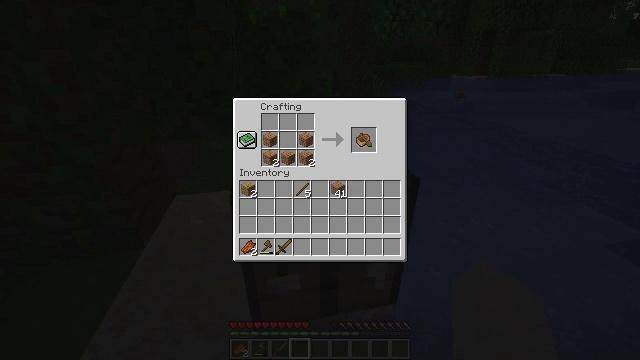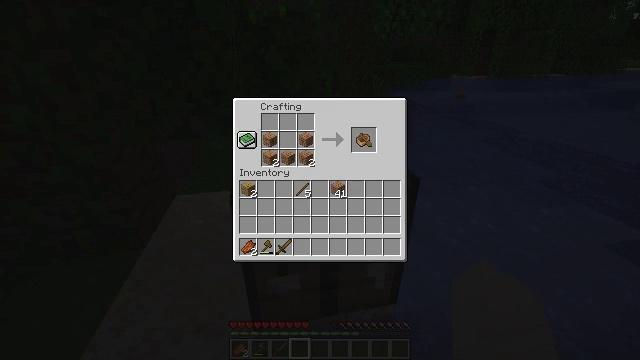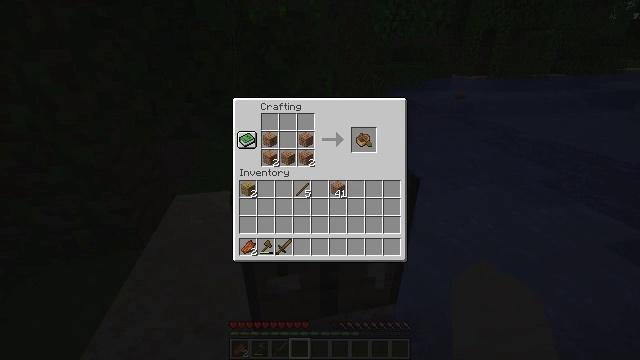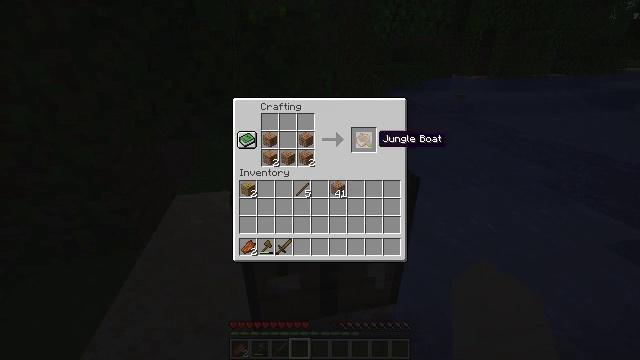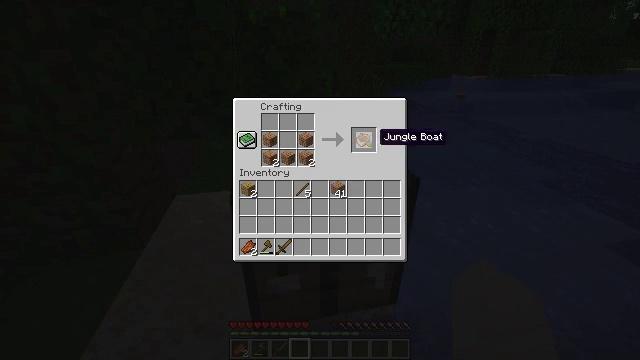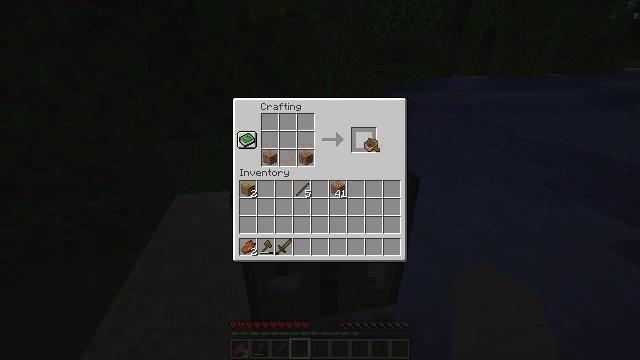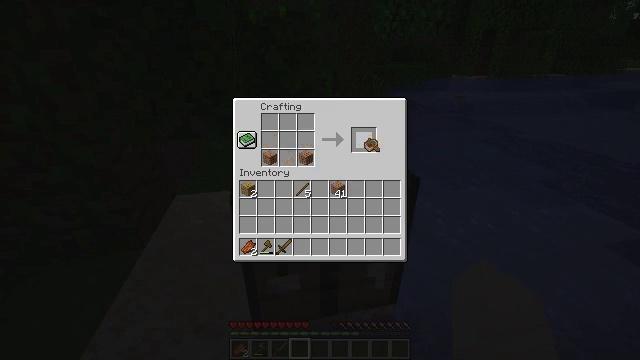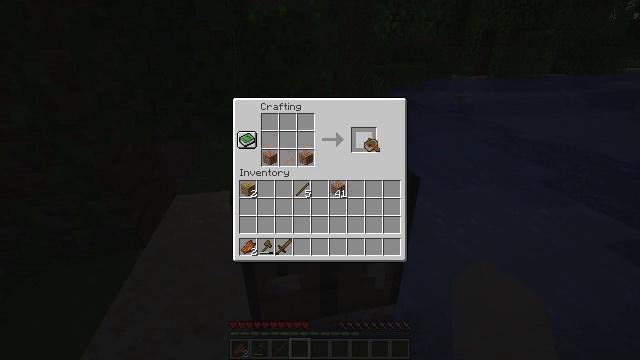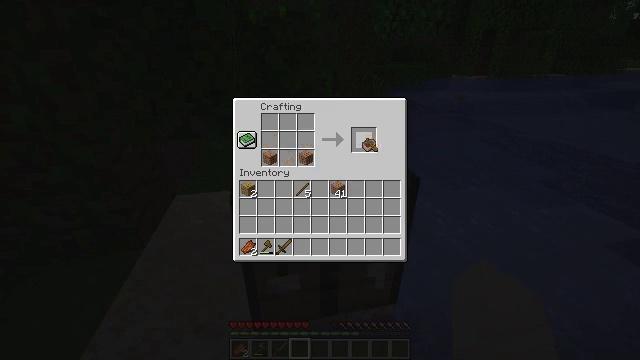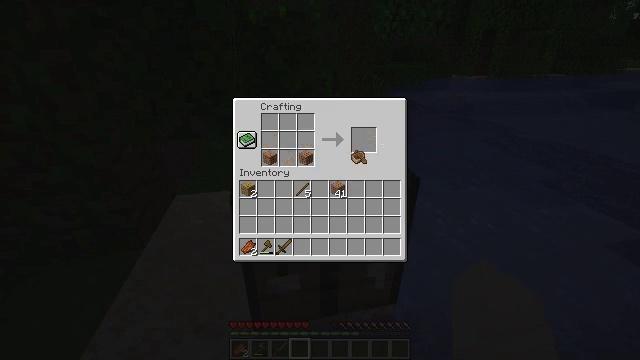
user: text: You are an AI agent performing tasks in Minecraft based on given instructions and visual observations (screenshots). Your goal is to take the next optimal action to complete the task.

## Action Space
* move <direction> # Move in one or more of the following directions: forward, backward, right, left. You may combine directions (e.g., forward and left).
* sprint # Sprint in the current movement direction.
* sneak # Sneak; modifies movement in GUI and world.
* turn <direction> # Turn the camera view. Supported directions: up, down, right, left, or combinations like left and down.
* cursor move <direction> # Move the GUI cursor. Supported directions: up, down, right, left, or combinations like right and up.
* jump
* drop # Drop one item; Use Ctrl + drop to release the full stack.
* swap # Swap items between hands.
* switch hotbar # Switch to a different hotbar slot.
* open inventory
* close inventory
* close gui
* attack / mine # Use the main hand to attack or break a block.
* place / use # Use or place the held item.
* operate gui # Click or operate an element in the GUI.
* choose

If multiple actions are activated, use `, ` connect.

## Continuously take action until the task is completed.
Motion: motion action
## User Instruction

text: Craft a jungle boat from jungle planks.
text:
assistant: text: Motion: no_op
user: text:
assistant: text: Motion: no_op
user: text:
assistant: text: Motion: no_op
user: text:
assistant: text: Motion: no_op
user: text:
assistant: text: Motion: operate gui
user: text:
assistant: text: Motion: operate gui
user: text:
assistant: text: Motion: operate gui
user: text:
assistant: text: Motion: no_op
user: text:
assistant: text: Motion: cursor move left and down
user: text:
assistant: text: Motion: no_op